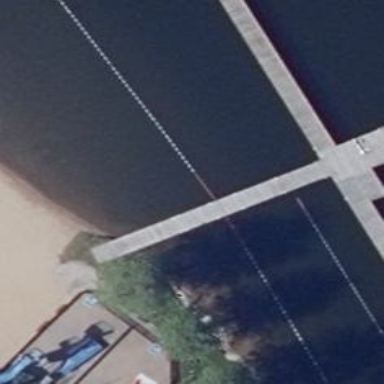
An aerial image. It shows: Swimming area within leisure land.